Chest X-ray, AP view. Patient: 55 years old, sex F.
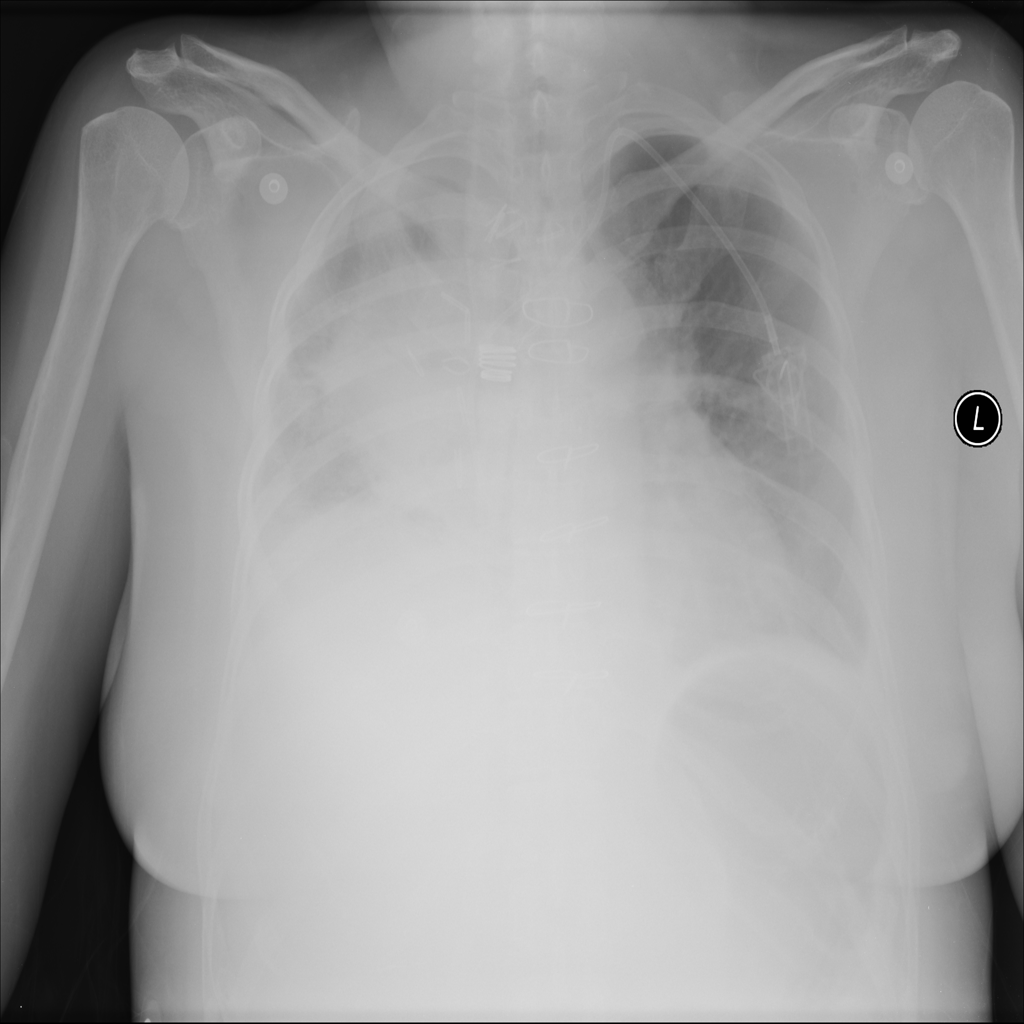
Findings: Mass